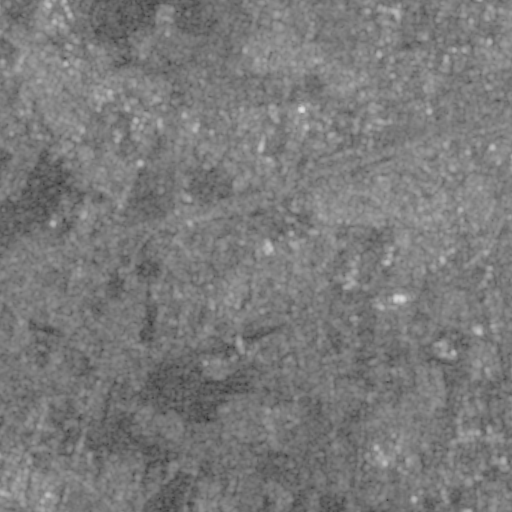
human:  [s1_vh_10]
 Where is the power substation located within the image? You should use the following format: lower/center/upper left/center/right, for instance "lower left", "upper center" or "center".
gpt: The power substation is located in the lower right of the image.
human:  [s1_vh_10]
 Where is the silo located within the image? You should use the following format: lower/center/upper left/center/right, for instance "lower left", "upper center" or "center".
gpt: The silo is located in the upper center of the image.
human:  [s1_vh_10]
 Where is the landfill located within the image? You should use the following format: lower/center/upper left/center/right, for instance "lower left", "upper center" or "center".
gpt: There is no landfill in the image.

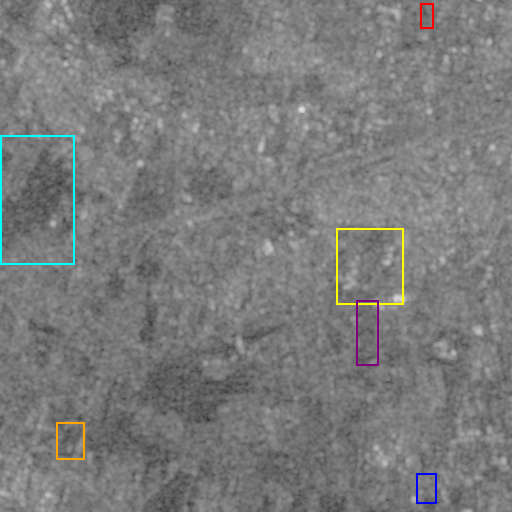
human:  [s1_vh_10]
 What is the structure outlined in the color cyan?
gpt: The structure outlined in cyan is a crop field.
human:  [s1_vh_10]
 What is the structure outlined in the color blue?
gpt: The structure outlined in blue is a gas station.
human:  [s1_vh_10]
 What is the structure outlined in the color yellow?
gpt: The structure outlined in yellow is a park.
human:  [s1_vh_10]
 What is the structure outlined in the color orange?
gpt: The structure outlined in orange is a parking lot.
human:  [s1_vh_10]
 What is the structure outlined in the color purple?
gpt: The structure outlined in purple is a power substation.
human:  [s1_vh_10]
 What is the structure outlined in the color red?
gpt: The structure outlined in red is a track.
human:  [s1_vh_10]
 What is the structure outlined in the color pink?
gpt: There is no pink outline.